Aerial crown-view tile of a tropical tree (Barro Colorado Island, Panama), acquired 20250915:
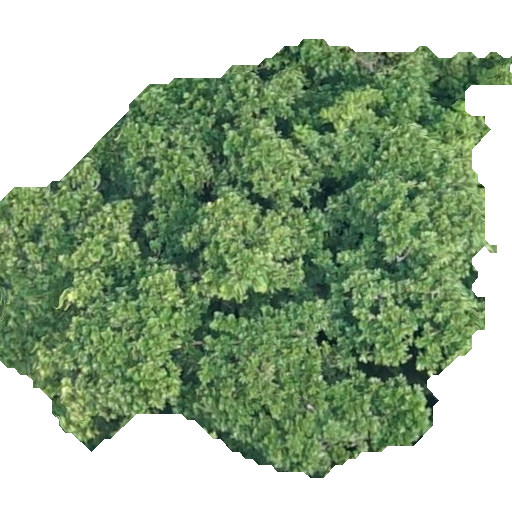
Species: Anacardium excelsum
GBIF accepted scientific name: Anacardium excelsum
Crown area: 235.92 m²